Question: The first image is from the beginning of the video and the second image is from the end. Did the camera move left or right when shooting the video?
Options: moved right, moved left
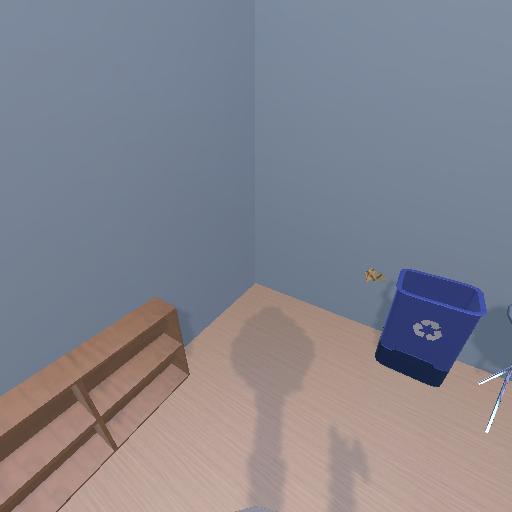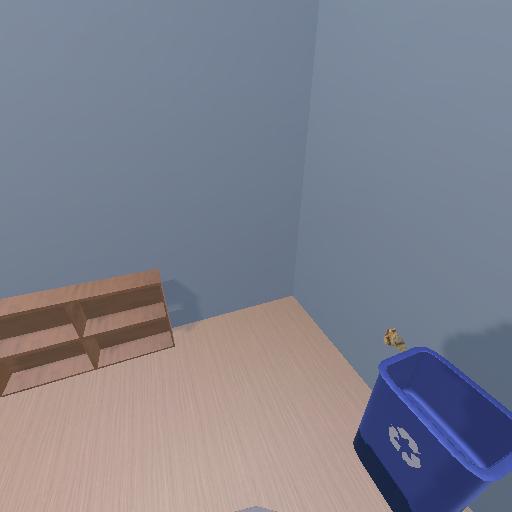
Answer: moved right